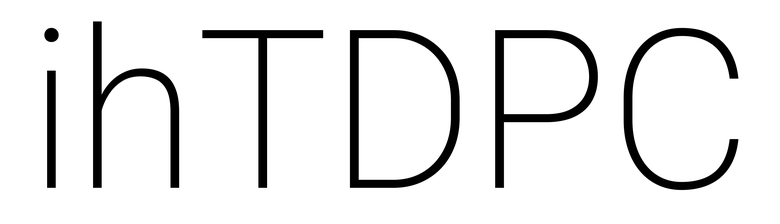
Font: Roboto_ExtraLight